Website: crate-barrel
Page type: newsletter-management
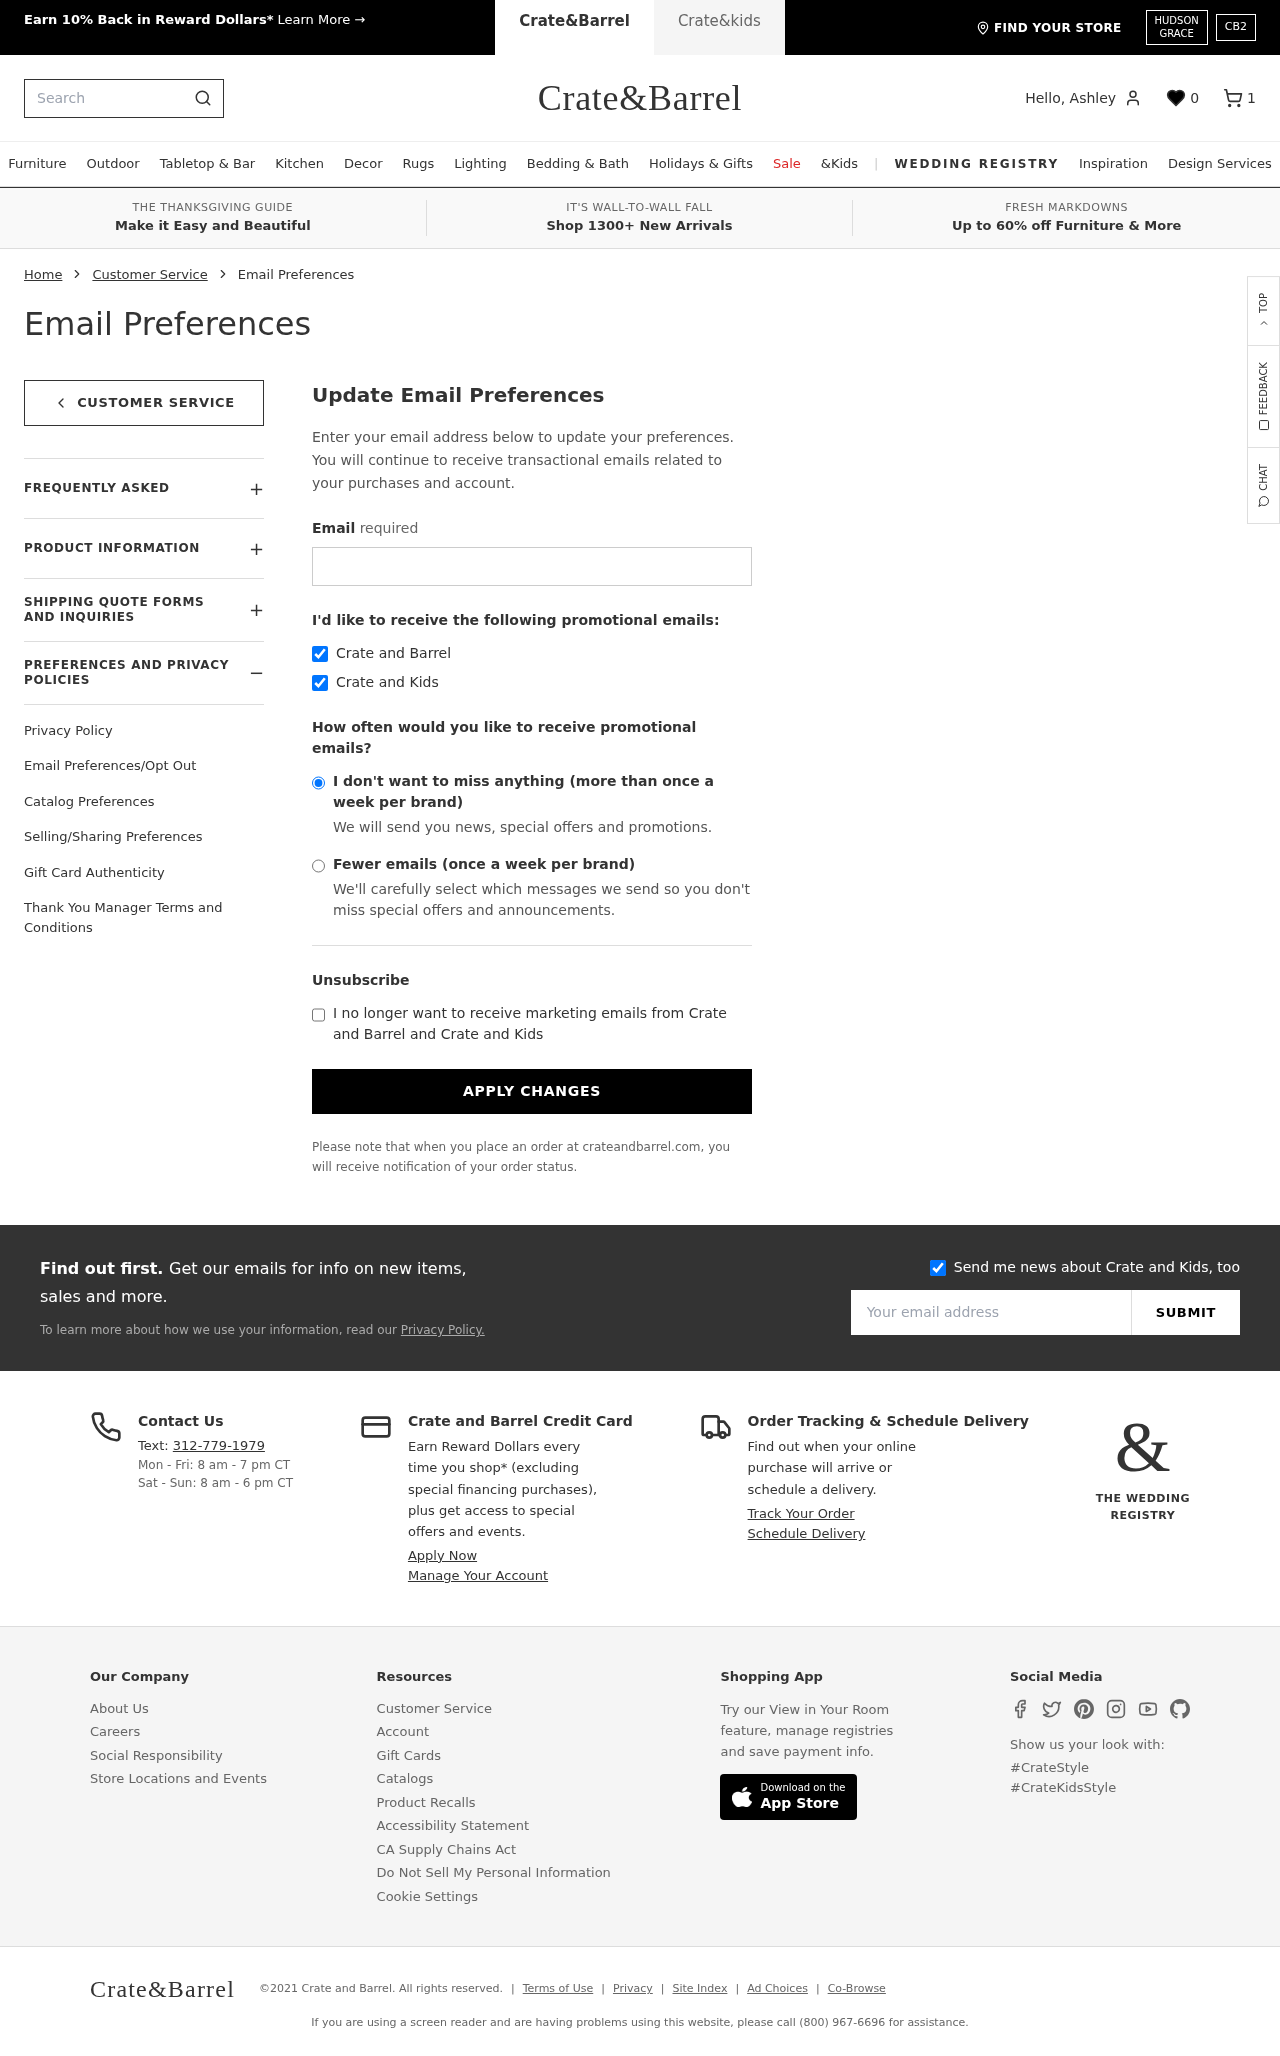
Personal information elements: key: PII_EMAIL
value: ashley_bentley@yahoo.com
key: PII_FIRSTNAME
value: Ashley
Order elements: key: ORDER_NUM_ITEMS
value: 1
Search elements: key: HEADER_SEARCH
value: Search
Other elements: key: FAVORITES_COUNT
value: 0